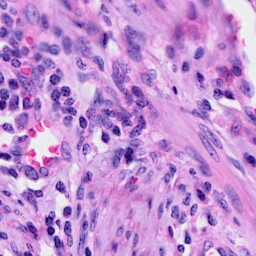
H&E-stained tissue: Cervix